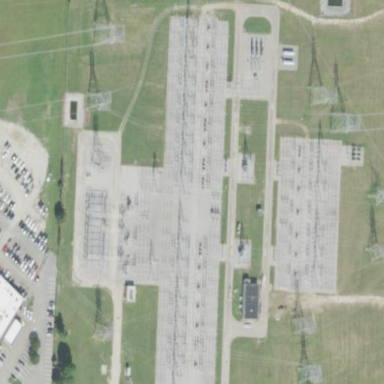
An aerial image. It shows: Outdoor switchgear.